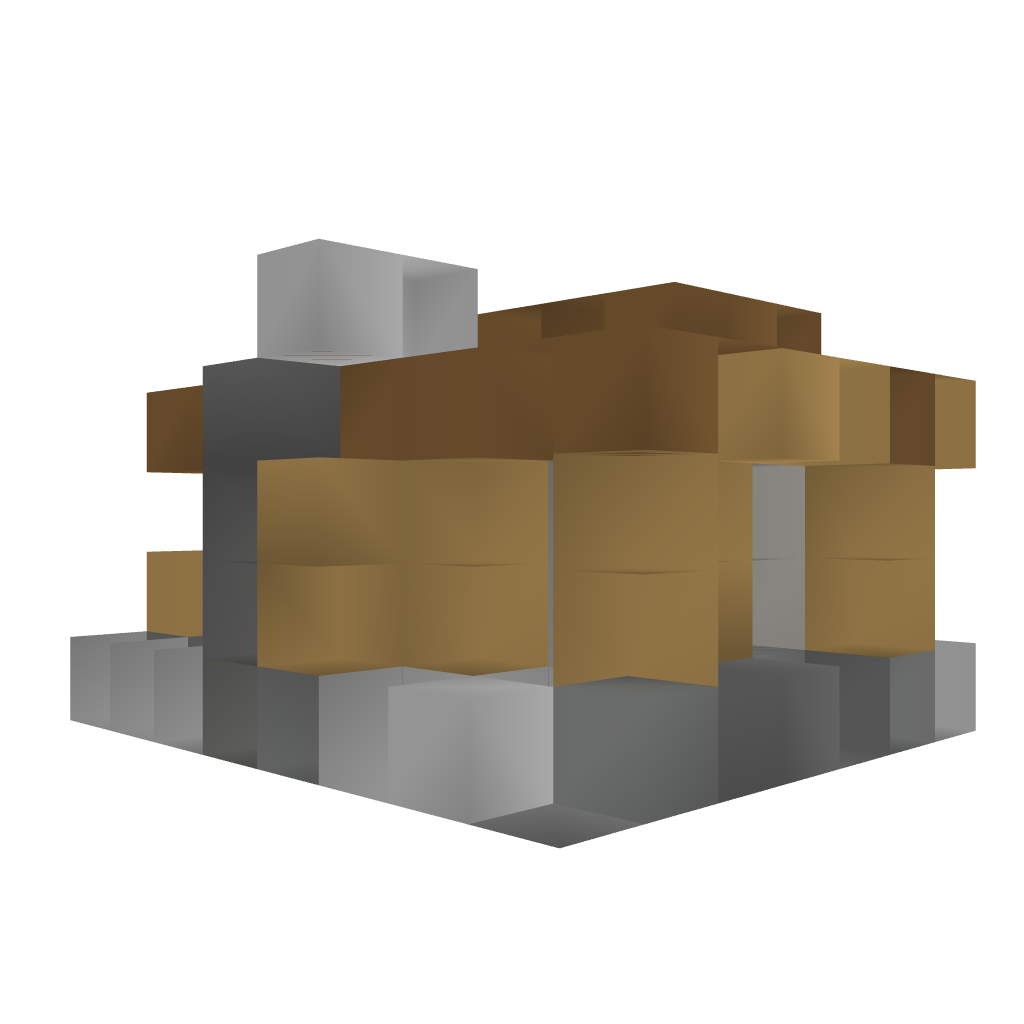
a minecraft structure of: Small Villa